Question: Is it possible to create animations to implement for android applications as in the figure :

'''
Desired Effect : The hand image should move and point to an icon.Then an effect like ripple is created.
'''
How could we implement animations like this ?
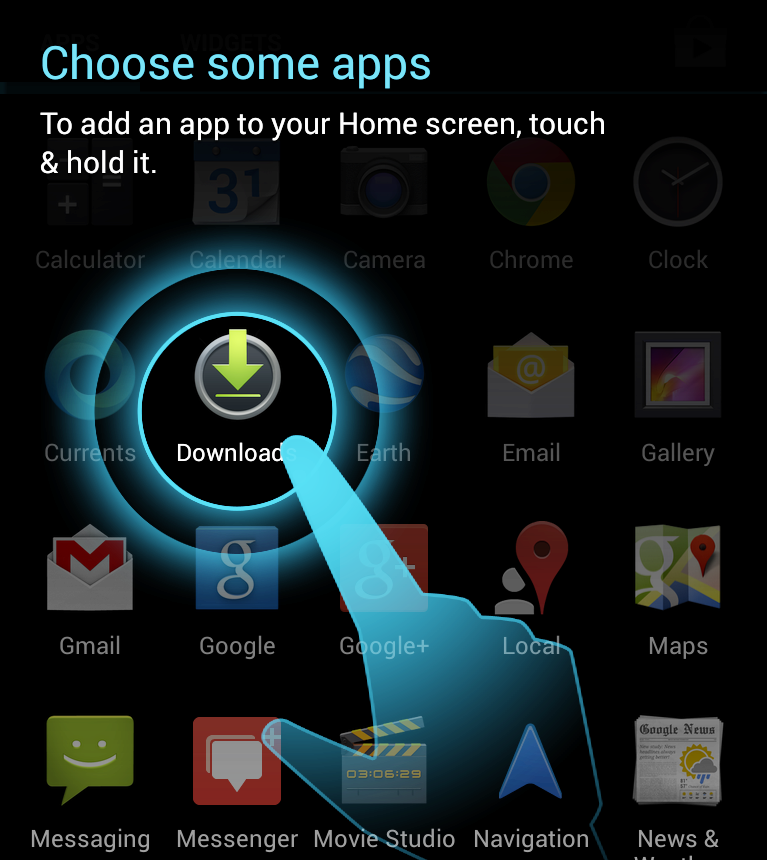
Answer: Yes you can do this by using the ShowCase view library from this github link, it works pretty well and it is very customizable
<URL>